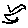
Label: bird